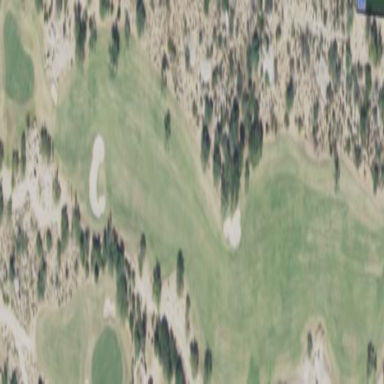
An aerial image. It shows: Grassy area designated as golf fairway.